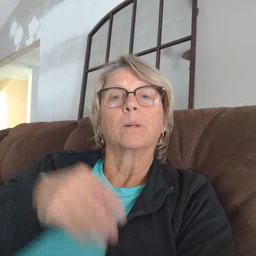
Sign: farm